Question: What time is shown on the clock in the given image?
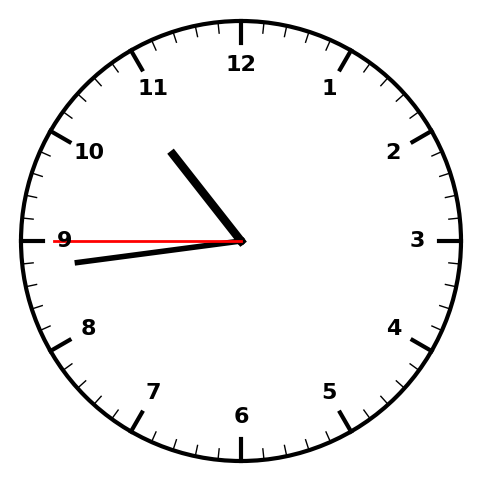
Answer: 10:43:45